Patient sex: M
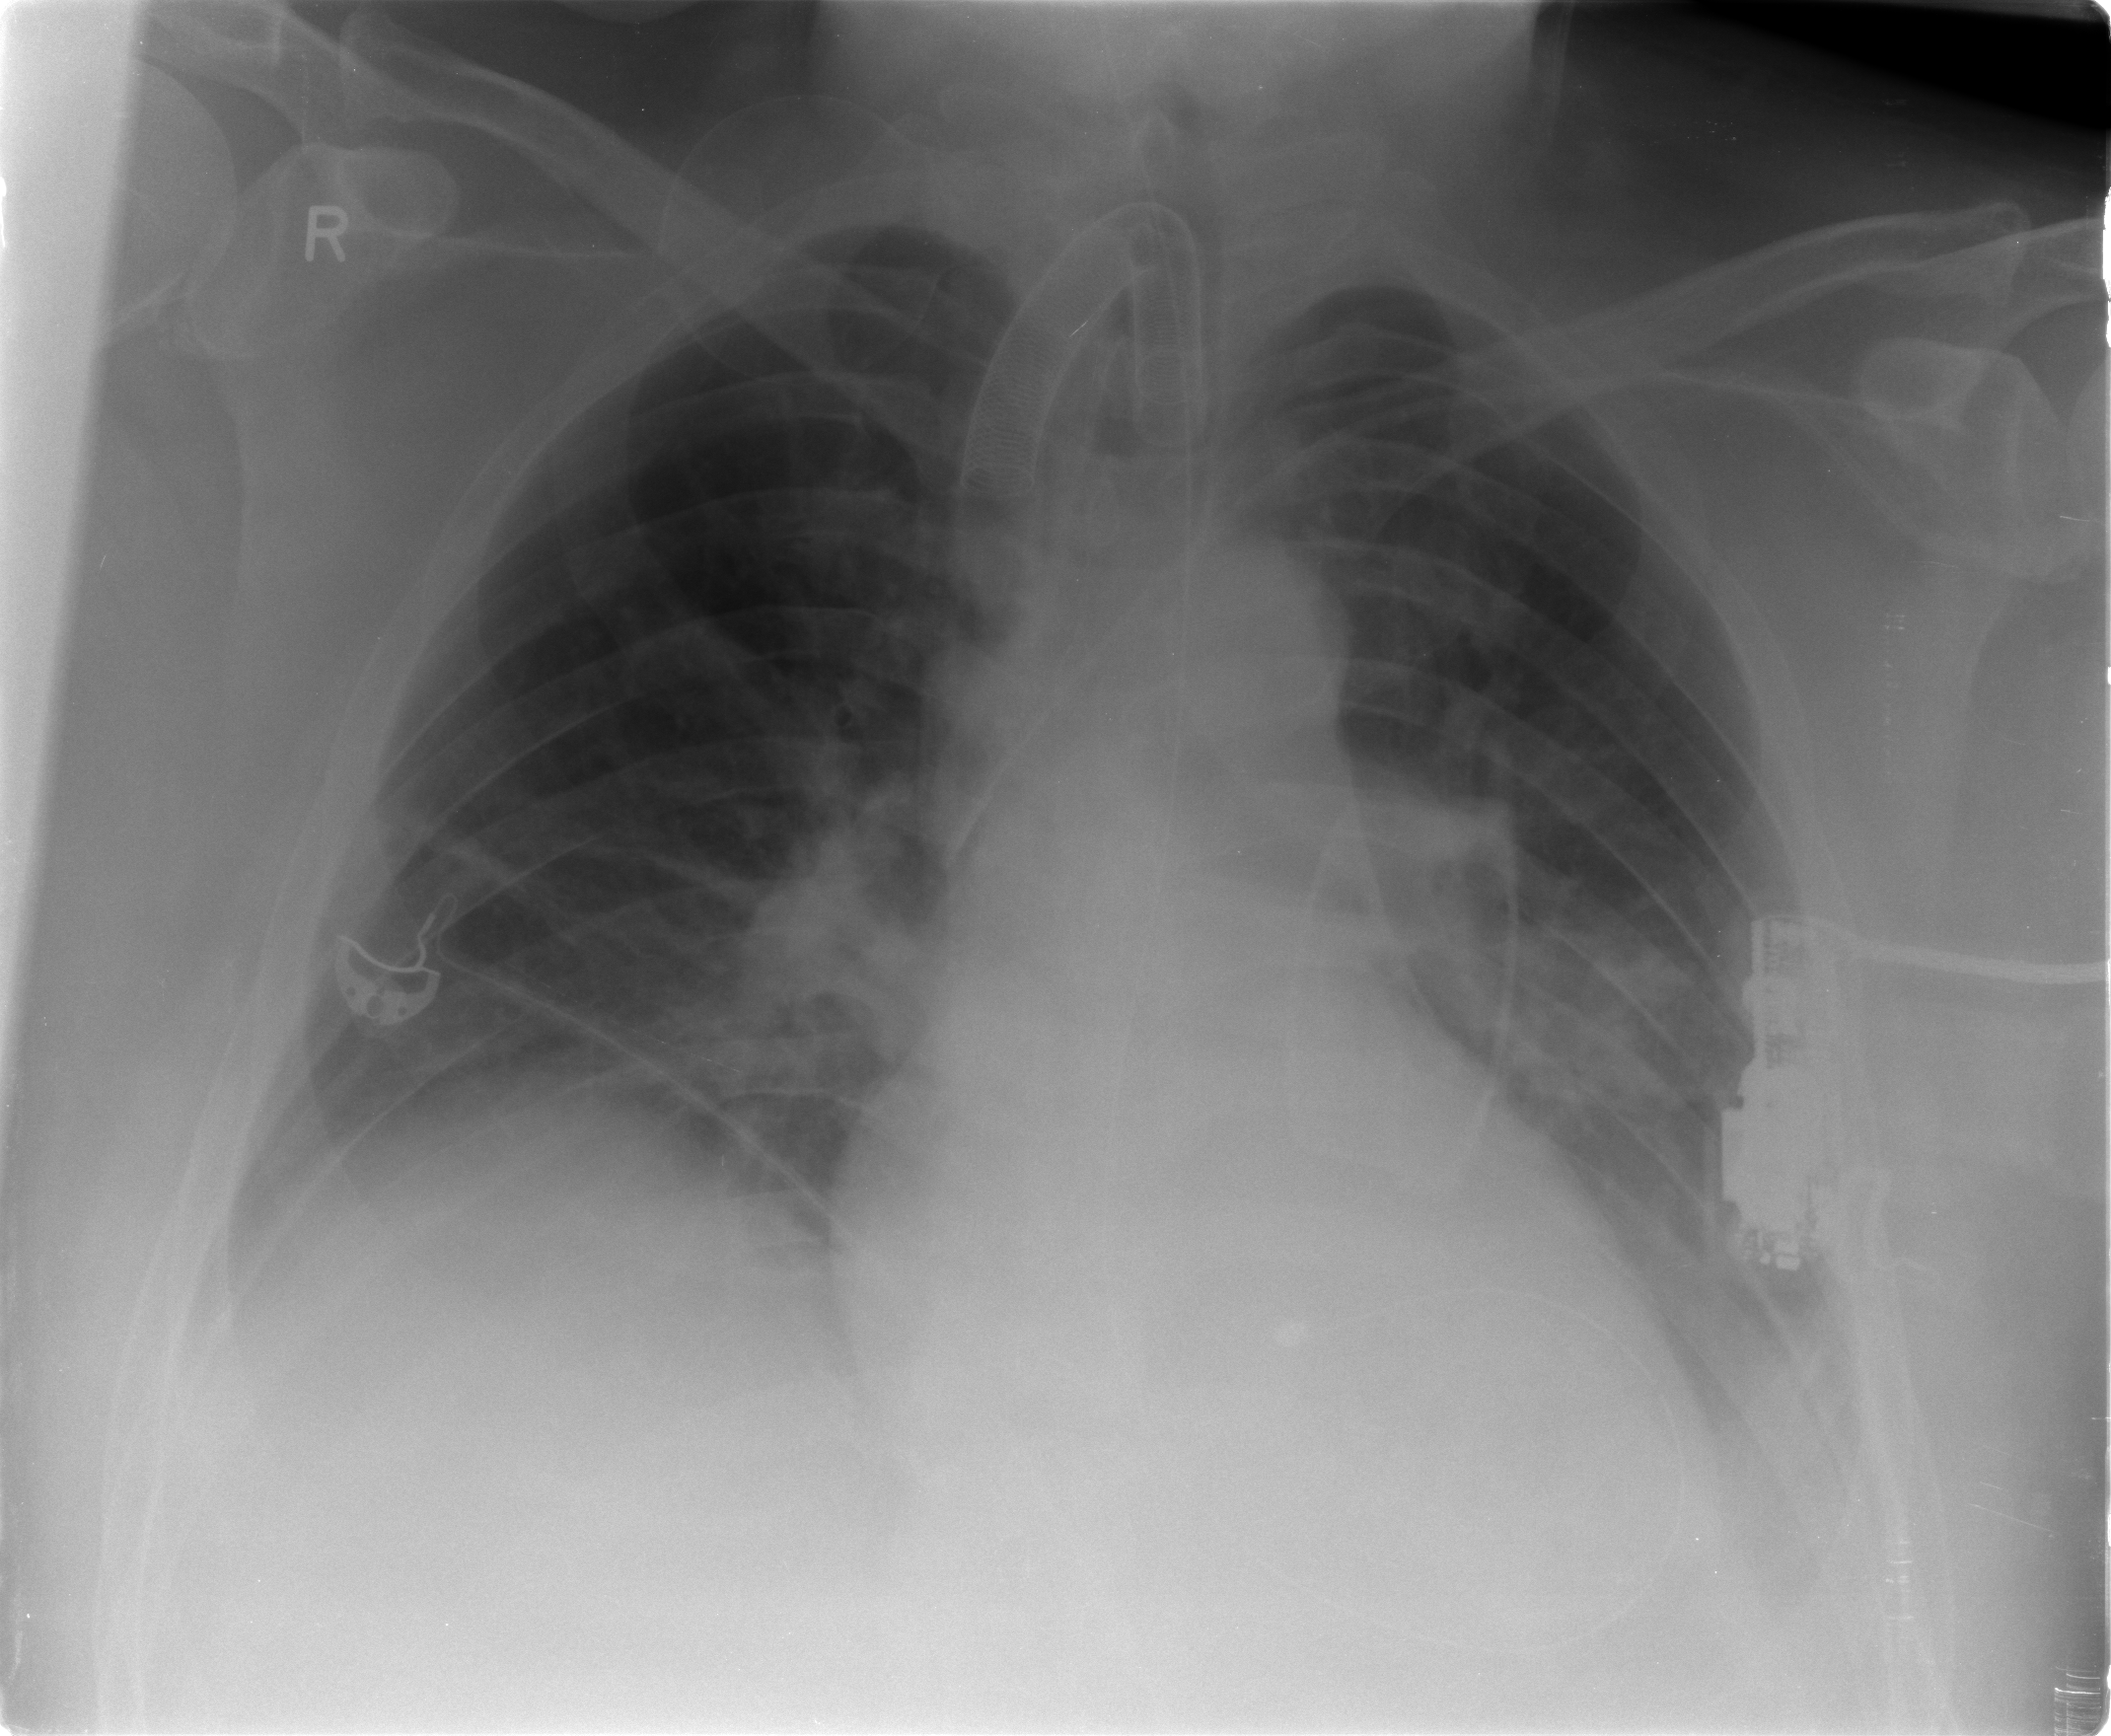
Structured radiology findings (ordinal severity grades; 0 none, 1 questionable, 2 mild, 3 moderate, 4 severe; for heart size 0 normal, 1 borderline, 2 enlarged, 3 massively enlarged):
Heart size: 1
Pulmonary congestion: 2
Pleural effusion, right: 2
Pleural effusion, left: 2
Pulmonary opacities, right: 0
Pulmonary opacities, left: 1
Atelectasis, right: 2
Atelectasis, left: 0